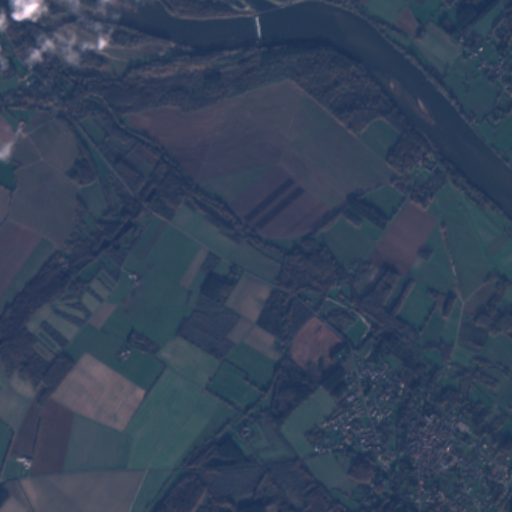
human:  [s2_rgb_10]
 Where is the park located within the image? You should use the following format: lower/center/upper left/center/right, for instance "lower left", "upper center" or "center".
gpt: The park is located in the lower right of the image.
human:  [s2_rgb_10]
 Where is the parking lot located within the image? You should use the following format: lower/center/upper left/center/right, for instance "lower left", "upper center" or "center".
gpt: The parking lot is located in the lower right of the image.
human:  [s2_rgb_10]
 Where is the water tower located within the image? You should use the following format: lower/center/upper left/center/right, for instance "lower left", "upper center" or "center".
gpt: The water tower is located in the lower right of the image.
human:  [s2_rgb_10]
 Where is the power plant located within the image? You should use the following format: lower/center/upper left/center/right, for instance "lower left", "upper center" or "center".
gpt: There is no power plant in the image.